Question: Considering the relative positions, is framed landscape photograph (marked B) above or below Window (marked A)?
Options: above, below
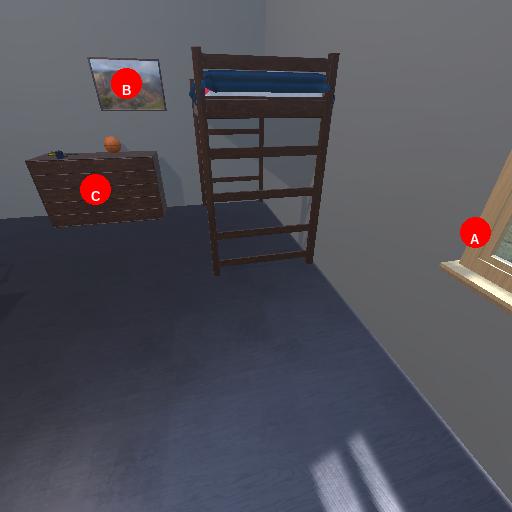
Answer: above